Question: So I'm currently learning C and I've tried to implement my own array based stack.
Here's the code :
'''
#include <stdio.h>
#include <stdbool.h>
#define MAX_STACK_SIZE 255
typedef struct
{
int array[MAX_STACK_SIZE];
unsigned int count;
unsigned int max;
} Stack;
void initialize(Stack*);
void push(Stack*, int value);
int* pop(Stack*);
bool isEmpty(Stack*);
bool isFull(Stack*);
int main()
{
Stack s1;
initialize(&s1);
for(int i = 0; i < 7; i++)
{
push(&s1, i);
}
pop(&s1);
push(&s1, 88);
push(&s1, 6);
int *top;
while((top = pop(&s1)) != NULL)
{
printf("Popping %d from the top of the stack.
", top);
}
return 0;
}
void initialize(Stack *p)
{
p->count = 0;
p->max = MAX_STACK_SIZE;
}
void push(Stack *p, int value)
{
if(!isFull(p))
{
p->array[p->count] = value;
p->count++;
}
}
int* pop(Stack *p)
{
if (!isEmpty(p))
{
p->count--;
return p->array + p->count;
}
return NULL;
}
bool isEmpty(Stack *p)
{
return p->count == 0;
}
bool isFull(Stack *p)
{
return p->count == p->max;
}
'''
So after reviewing my code a question popped into my mind regarding to something that happens in the pop function.
In the pop function we return the pointer to the value in the top of the stack.
Now the way I do it is :
'''
return p->array + p->count;
'''
where counter is the number of elements in the stack and of-course I decrement the counter value before returning the pointer because counter starts counting elements from 1 not from 0.
So the question that came into my mind after reviewing my code is this :
Say we pushed 2 numbers to the stack 0 and then 1.
Now the counter is 2 so before popping the first element we decrement counter to 1 and then return this :
'''
return p->array + p->count;
'''
in my mind when I see it, I see it returns a pointer to the address of the first integer in the stack + 1 more address.
So let's say the first integer in the array address is 20 (talking in decimals) so in my mind I think, ok this function will give me the pointer to the address (20 + 1) so a pointer to the address 21.
Now, correct me if I'm wrong but from my understanding every byte has an address and if we return a pointer to address 21 we returning a pointer to address which is a /part/ of the first integer in the stack. Now that's what I think happens but in reality when running the program and printing the address of the value of the top of the stack (see the while loop, I print the address instead of the value) I see a decrement by 4 in each printing (4 bytes for taken by each int variable).
So why is that exactly ? How when I write
'''
return p->array + p->count;
'''
instead of getting a pointer to address 21 I get a pointer to the variable in memory ?
Is it something that the language is doing by itself ?
Here's an illustration I made to visualize the example I gave you :

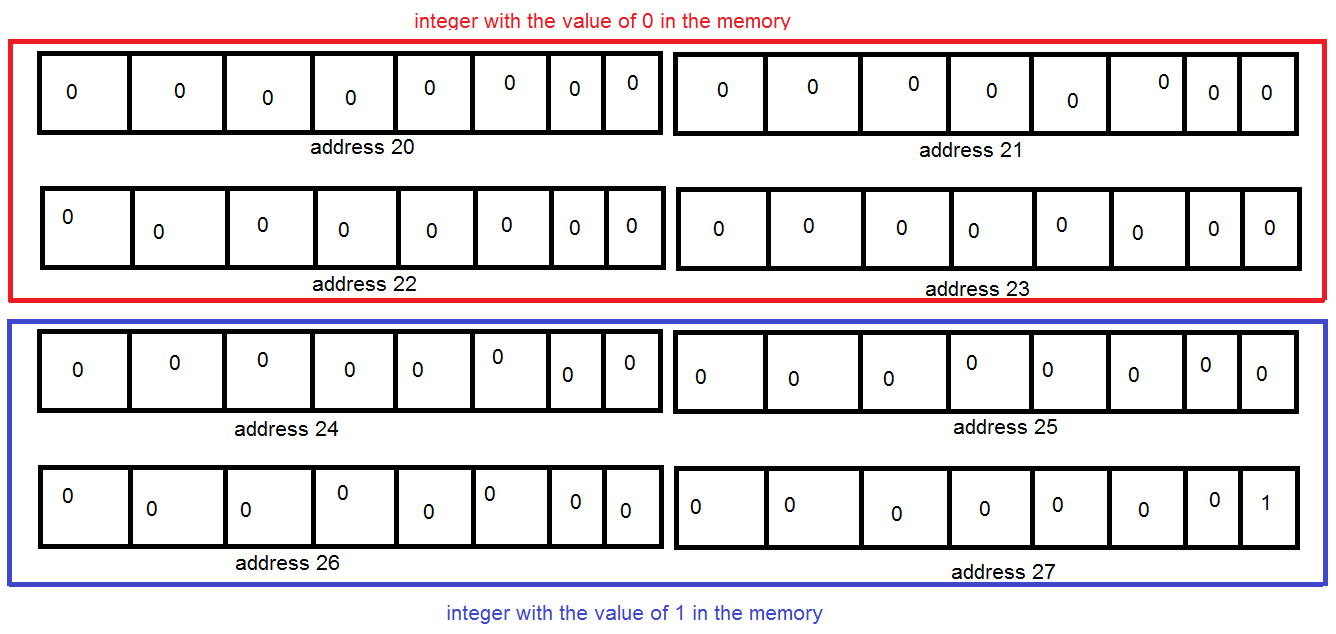
Answer: That's just basic pointer arithmetic. When you add an integer value to a pointer, the result of the addition is the address of the pointer incremented by the size of the type it is pointing to multiplied by the integer value.
So adding 1 to a pointer of type 'int*' will increment the address by 'sizeof(int)' bytes (4 bytes on your machine). Adding 2 to a pointer of type 'char*' will advance the pointer by 2 bytes ('sizeof(char) == 1')).